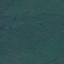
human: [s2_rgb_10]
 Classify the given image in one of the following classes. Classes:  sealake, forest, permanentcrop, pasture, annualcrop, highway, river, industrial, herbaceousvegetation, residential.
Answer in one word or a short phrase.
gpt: Forest